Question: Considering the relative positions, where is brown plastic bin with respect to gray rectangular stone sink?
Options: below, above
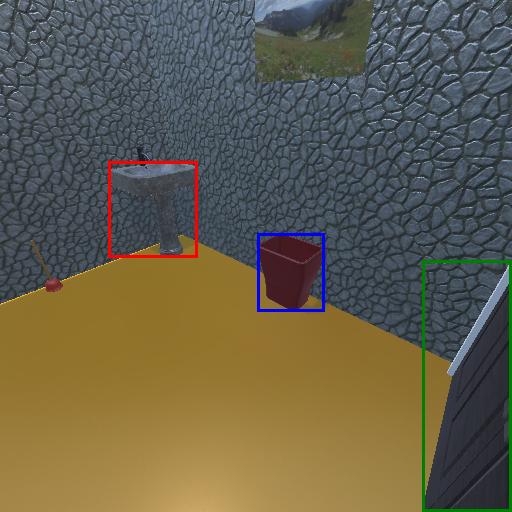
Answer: below